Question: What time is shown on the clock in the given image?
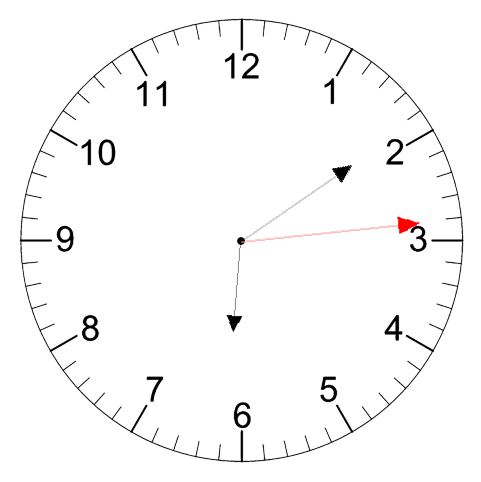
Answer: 06:09:14